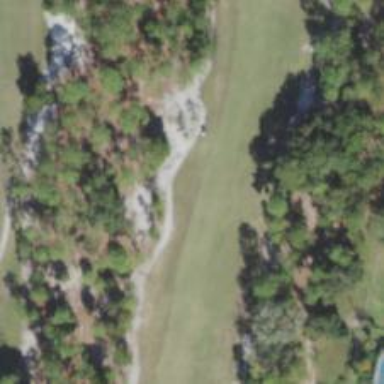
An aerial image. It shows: Golf hole.